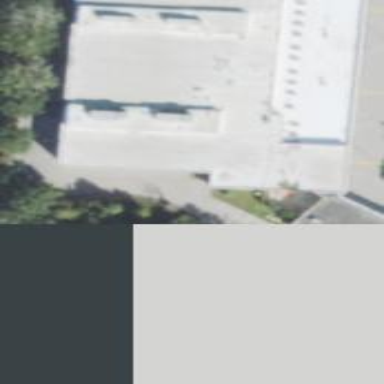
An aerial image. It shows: Cinema building.